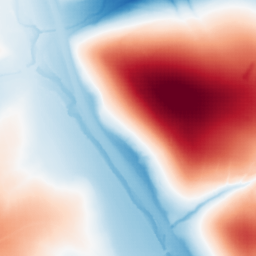
Category: trend_removal
Decomposition family: polynomial_high
Decomposition parameters: degree: 6
Upsampling method: sinc_hamming
Upsampling parameters: scale: 2
kernel_size: 4
Upsampling scale: 2